Question: How do I convert this:

Into a valid JSON file using PHP?
I tried:
'''
$sql="SELECT ... more code here";
$result = $pdo->query($sql);
$rows = $result->fetchAll(PDO::FETCH_ASSOC);
$real= implode(",",array_map(function($a) { return $a["real"]; }, $rows));
$orcamento = implode(",",array_map(function($a) { return $a["orcamento"]; }, $rows));
$desvio = implode(",",array_map(function($a) { return $a["desvio"]; }, $rows));
echo "{'name': 'orcamento', 'data': [$orcamento]},
{'name': 'real', 'data': [$real]},
{'name': 'desvio', 'data': [$desvio]}";
'''
That returns:
'''
{'name': 'orcamento', 'data': [14000.00,8500.00,0.00]},
{'name': 'real', 'data': [2038.00,120.00,15000.00]},
{'name': 'desvio', 'data': [-11962.00,-8380.00,15000.00]}
'''
Which according to JSONLint is invalid (and I think the reason why the rest of my code isn't working. I get:
'''
Parse error on line 1:
{ 'name': 'orcamento',
-----^
Expecting 'STRING', '}'
'''
So my question is: How do I fix my PHP code in order to get a valid JSON?
EDIT:
I also tried:
'''
$sql="SELECT ....";
$result = $pdo->query($sql);
$rows = $result->fetchAll(PDO::FETCH_ASSOC);
$registos= json_encode($rows);
echo $registos;
'''
That returns a valid JSON, but with the wrong format:
'''
[
{
"real": "2038.00",
"orcamento": "14000.00",
"desvio": "-11962.00"
},
{
"real": "120.00",
"orcamento": "8500.00",
"desvio": "-8380.00"
},
{
"real": "15000.00",
"orcamento": "0.00",
"desvio": "15000.00"
}
]
'''
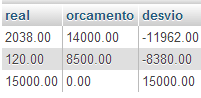
Answer: To be on the safe side, use 'json_encode' like this:
'''
$real = array_map(function($a) { return $a["real"]; }, $rows);
$orcamento = array_map(function($a) { return $a["orcamento"]; }, $rows);
$desvio = array_map(function($a) { return $a["desvio"]; }, $rows);
echo json_encode(array(
array('name' => 'orcamento', 'data' => $orcamento),
array('name' => 'real', 'data' => $real),
array('name' => 'desvio', 'data' => $desvio)
));
'''
(but in essence in your original output the '[' and ']' to surround the objects are missing and you need to use double quotes '"' for quoting the keys and strings)